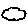
Label: cloud